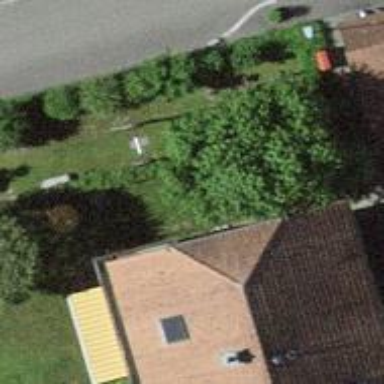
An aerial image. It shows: Residential building with half-hipped roof shape.